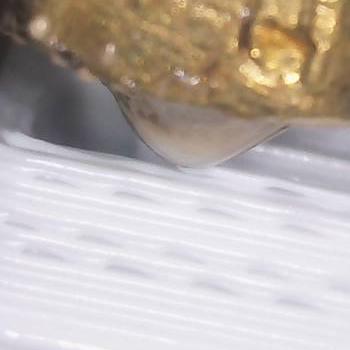
Flow rate: 52%